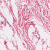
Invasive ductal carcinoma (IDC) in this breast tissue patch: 0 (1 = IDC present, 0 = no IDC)